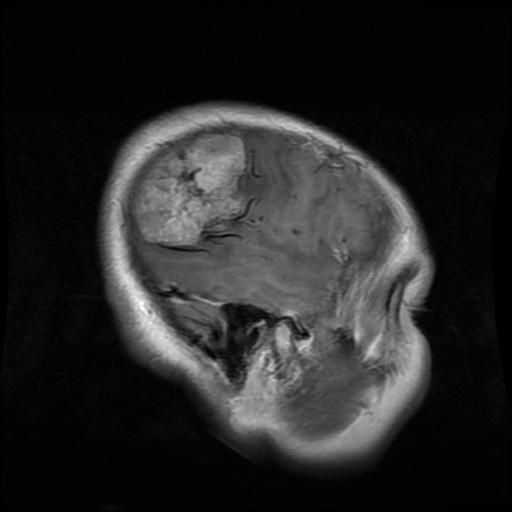
Label: meningioma